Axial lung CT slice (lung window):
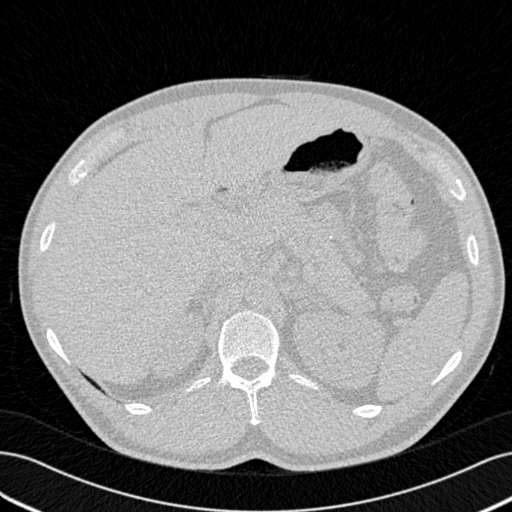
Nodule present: no